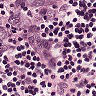
Metastatic tissue present: yes